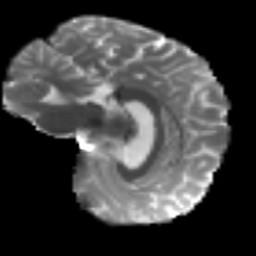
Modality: T2w
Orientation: sagittal
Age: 24
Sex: female
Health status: ill
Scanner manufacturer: siemens
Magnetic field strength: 3 T
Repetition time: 6.5 s
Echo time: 0.062 s